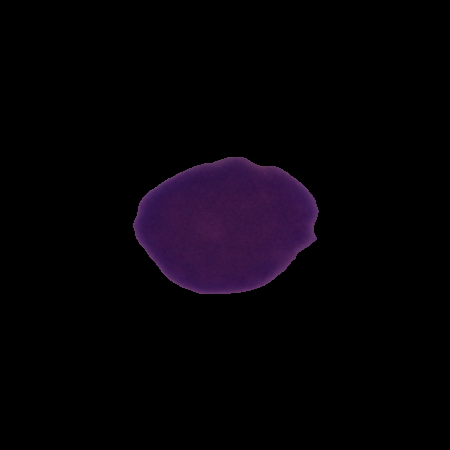
Label: cancer